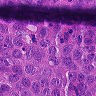
Metastatic tissue present: yes